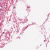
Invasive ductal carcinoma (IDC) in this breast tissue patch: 0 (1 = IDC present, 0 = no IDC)